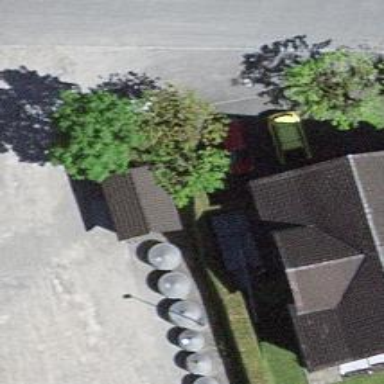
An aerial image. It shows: Recycling container for recycling.